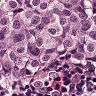
Metastatic tissue present: yes